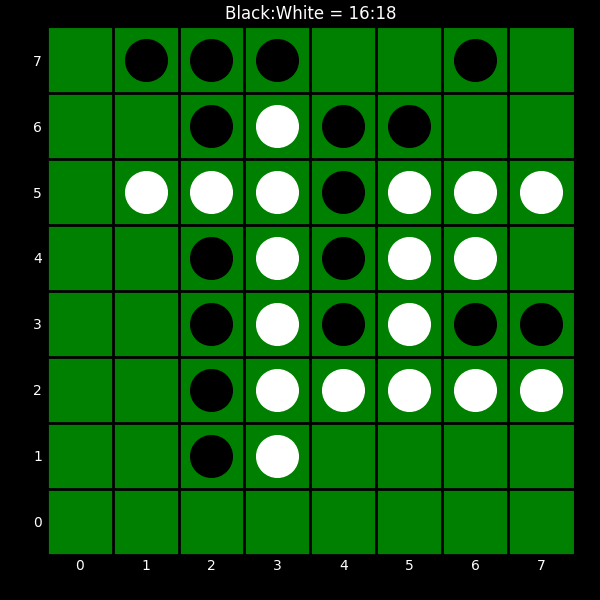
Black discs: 16
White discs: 18